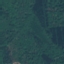
Land use / land cover: Forest